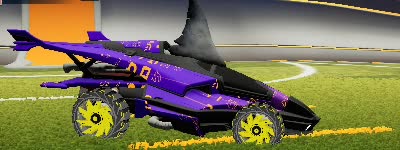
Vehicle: aftershock